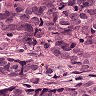
Metastatic tissue present: yes